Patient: sex F, age 65
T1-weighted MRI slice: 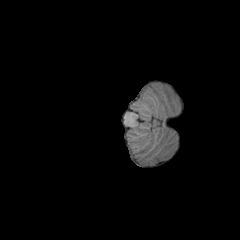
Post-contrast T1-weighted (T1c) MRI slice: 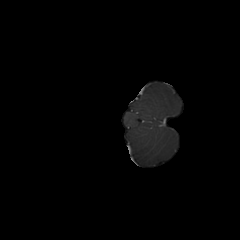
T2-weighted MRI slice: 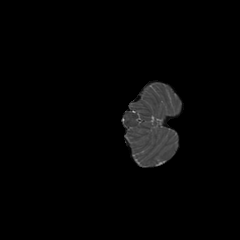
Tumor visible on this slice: no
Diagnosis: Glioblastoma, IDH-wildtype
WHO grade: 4